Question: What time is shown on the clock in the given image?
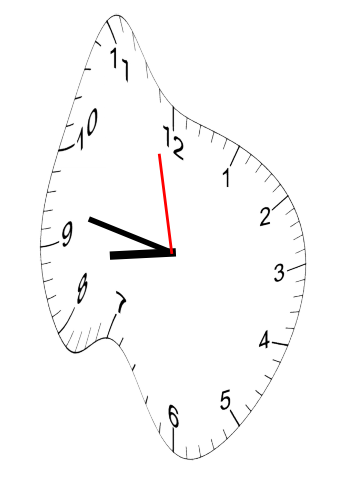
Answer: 08:46:58